Question: My question is why when I press to the (on a Windows platform) the 'JFrame' is very tiny (see the bellow screenshot).
I use this code regarding of the JFrame:
'''
this.setExtendedState(View.MAXIMIZED_BOTH);
'''
I need to use 'setMinimumSize()'?

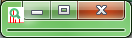
Answer: Be sure that 'this.setExtendedState(JFrame.MAXIMIZED_BOTH)' is executed 'setVisible(true)'. Also if you have a 'setResizable(false)' call make sure it is executed the 'setExtendedState()' one.